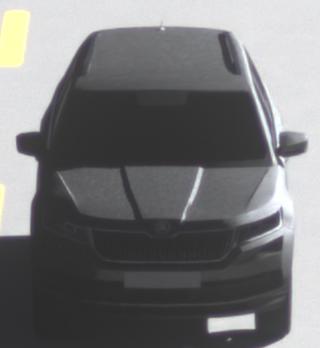
Make: Skoda
Model: Kodiaq 1.4 TSI
Detailed model: Kodiaq
Model produced from: 2017/03
Model produced until: 2018/05
Doors: 5
Color: gray
Road condition: dry road
Daytime: morning or afternoon
Contrast: high contrast